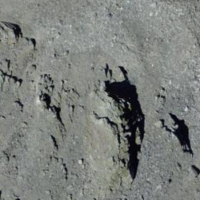
EUNIS habitat code: 48
Species observed at this site:
Corvus corone
Anthus trivialis
Oenanthe oenanthe
Gypaetus barbatus
Falco subbuteo
Anthus spinoletta
Dendrocopos major
Prunella modularis
Turdus viscivorus
Prunella collaris
Phylloscopus collybita
Cuculus canorus
Erithacus rubecula
Phoenicurus ochruros
Sitta europaea
Falco tinnunculus
Corvus corax
Periparus ater
Motacilla cinerea
Linaria cannabina
Troglodytes troglodytes
Pyrrhula pyrrhula
Montifringilla nivalis
Corvus cornix
Fringilla coelebs
Ptyonoprogne rupestris
Turdus merula
Saxicola rubetra
Regulus regulus
Cinclus cinclus
Aquila chrysaetos